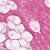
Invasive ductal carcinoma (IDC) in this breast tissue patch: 0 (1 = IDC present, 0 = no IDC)